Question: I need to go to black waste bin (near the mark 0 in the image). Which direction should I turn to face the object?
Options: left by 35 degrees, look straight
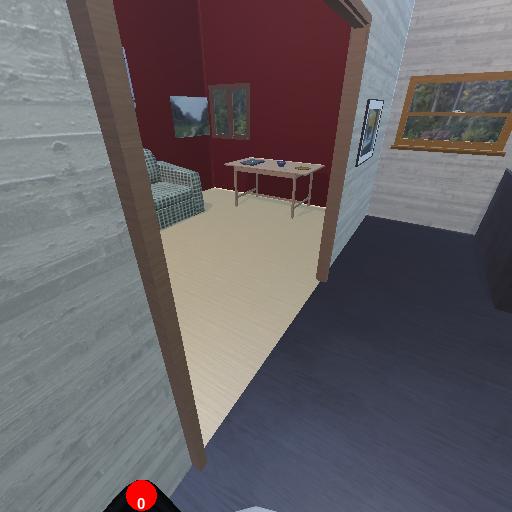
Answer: left by 35 degrees